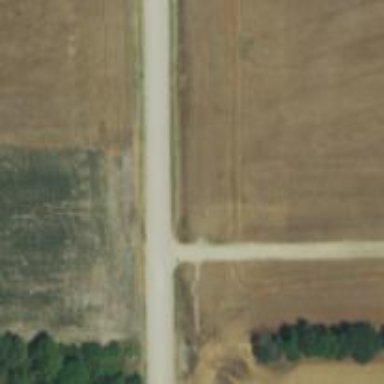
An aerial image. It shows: Unclassified road.